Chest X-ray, AP view. Patient: 25 years old, sex F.
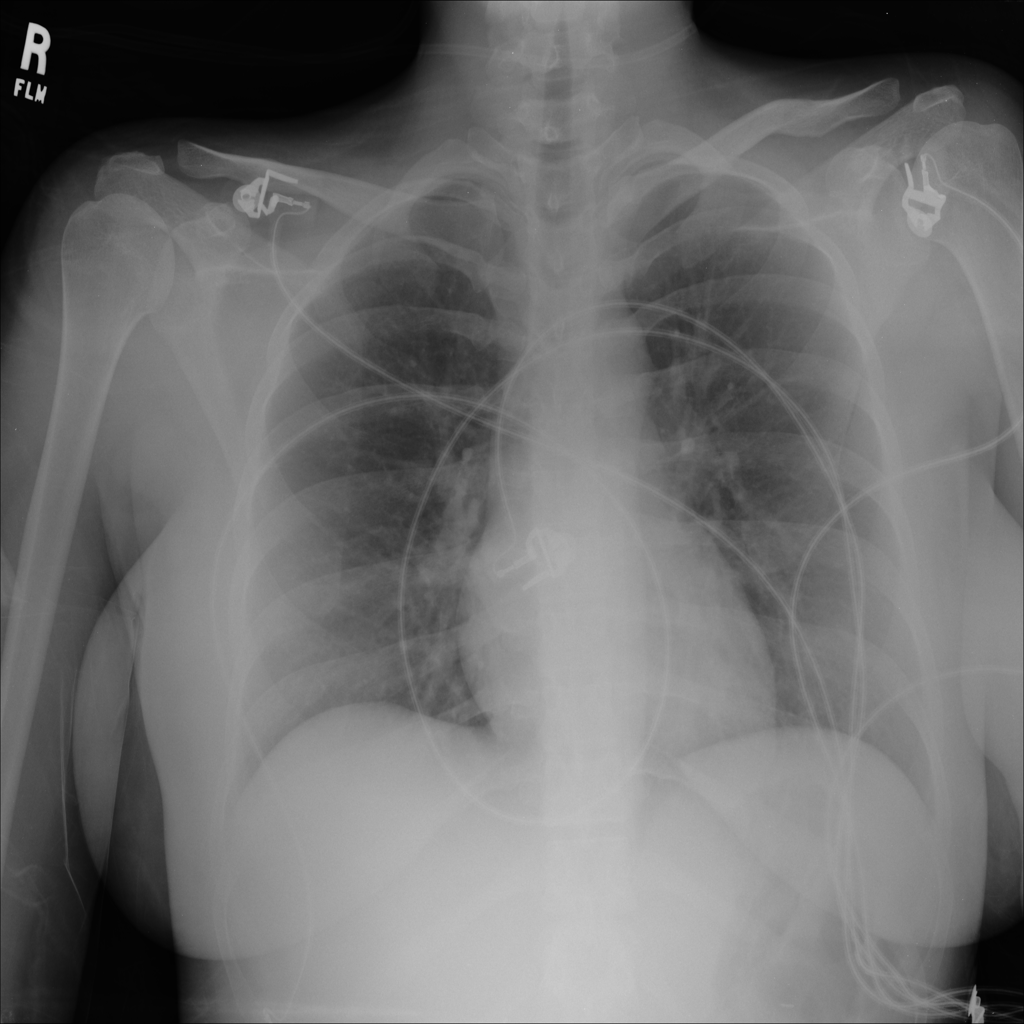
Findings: No Finding